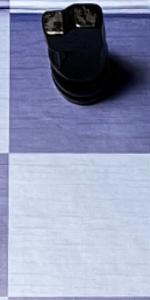
Label: Empty